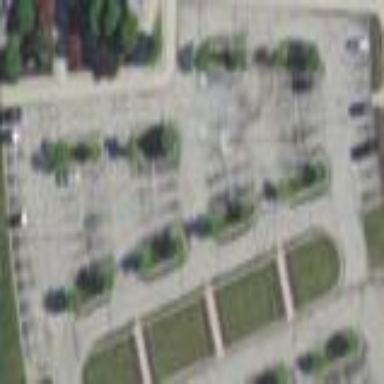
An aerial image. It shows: Parking area.